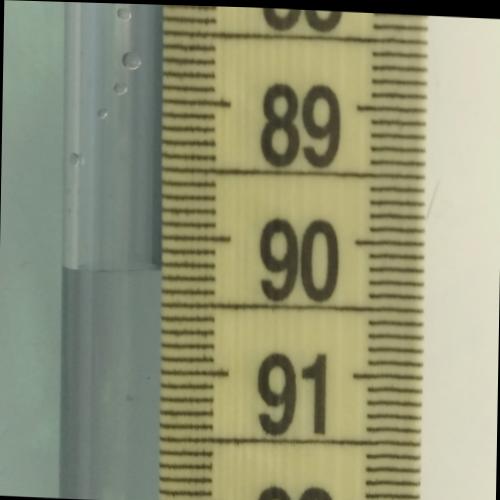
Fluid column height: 90.2 cm